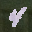
Label: 4